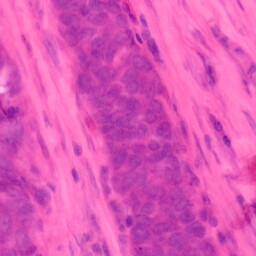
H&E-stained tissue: Colon